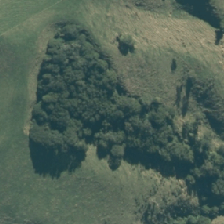
Land cover: indigenous_forest